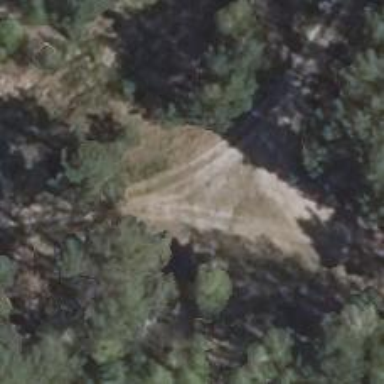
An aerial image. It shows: Sandy track.